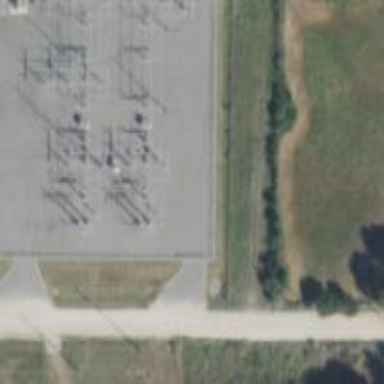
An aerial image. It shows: Outdoor distribution substation.